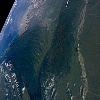
Label: land